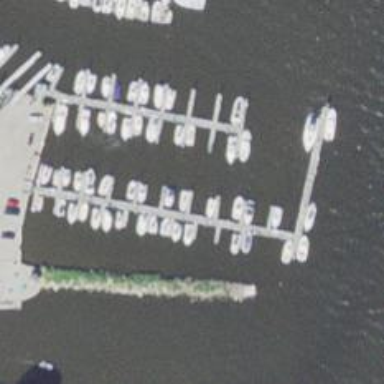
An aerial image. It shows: Man-made pier.